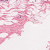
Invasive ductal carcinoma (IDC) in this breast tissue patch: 0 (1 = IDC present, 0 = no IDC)